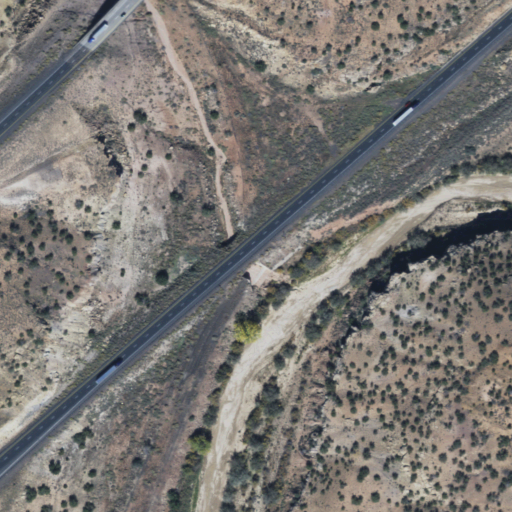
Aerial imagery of valley in Arizona named Querino Wash containing shrub, low intensity development, medium intensity development, open development, and high intensity development